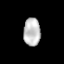
Tissue: lung
Cell type: Epithelial cells
Senescence score: 0.205
Nuclear area (px): 458
Mean DAPI intensity: 193.939